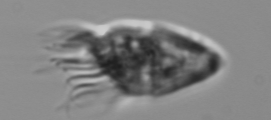
Label: Strombidium_morphotype1